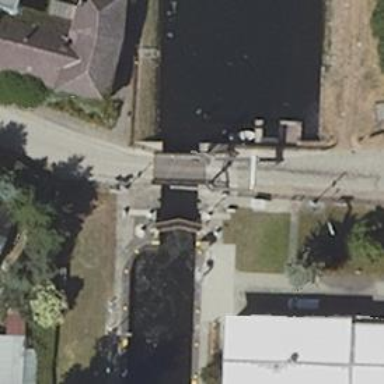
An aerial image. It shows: Lock gate along waterway.